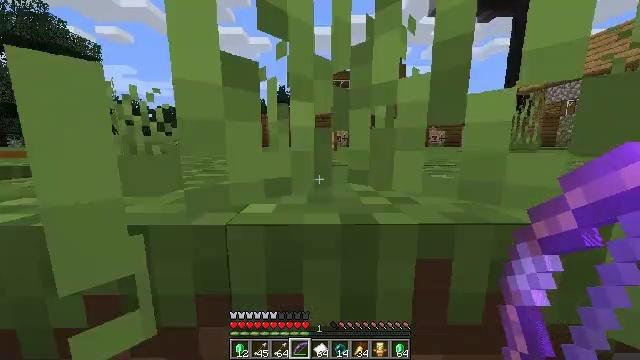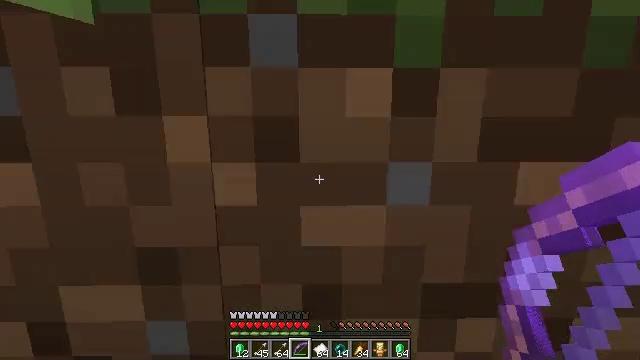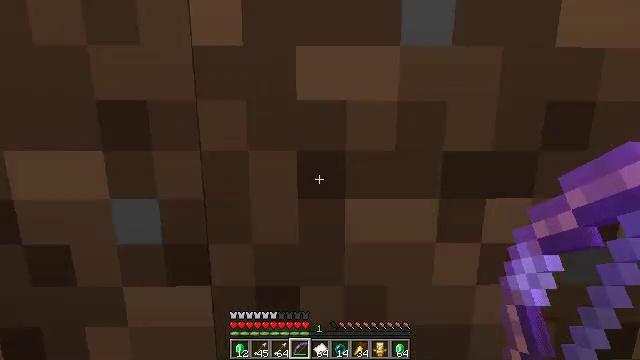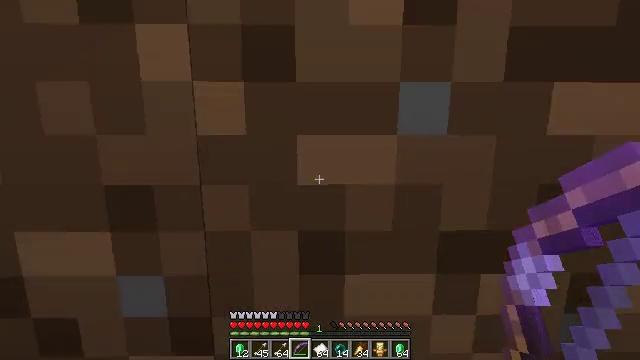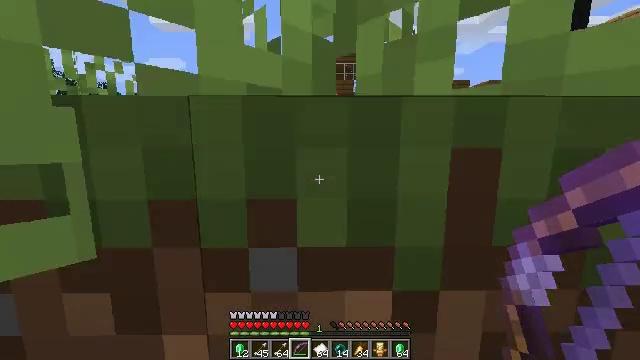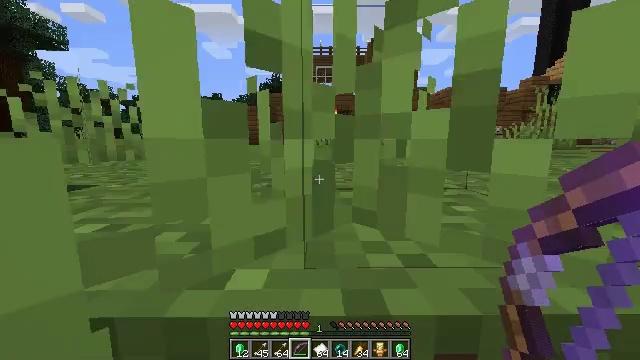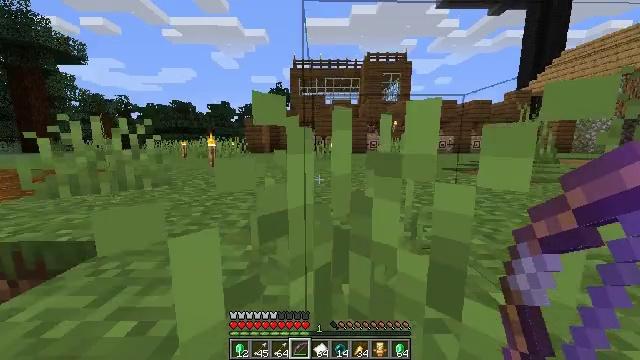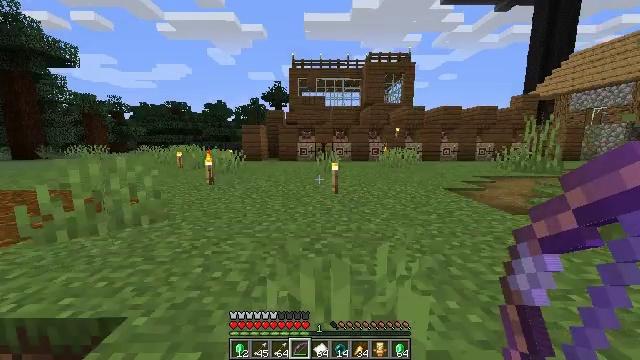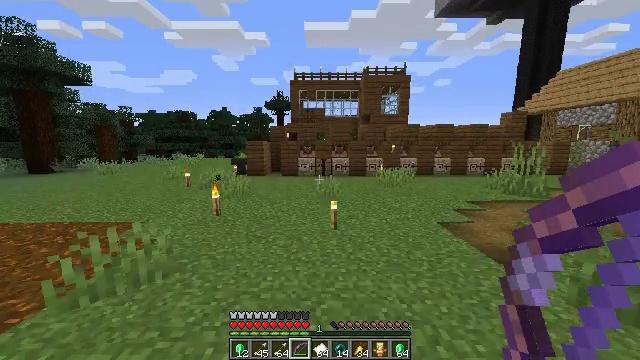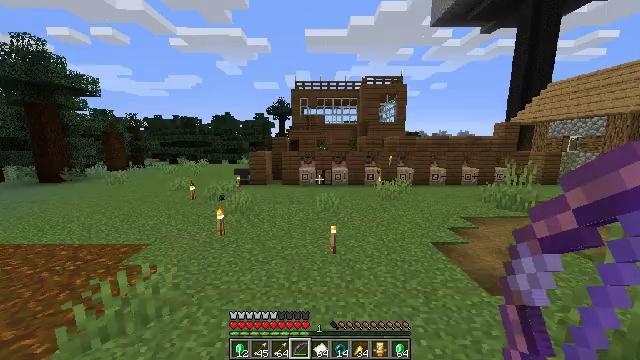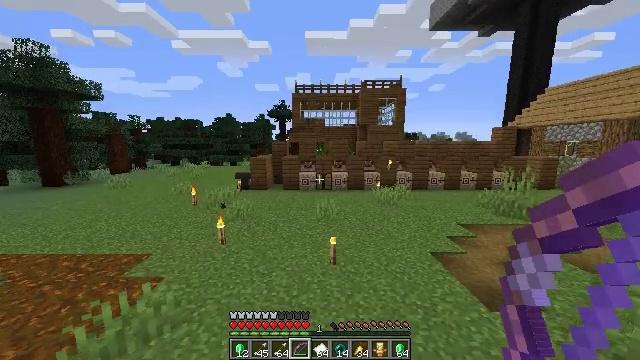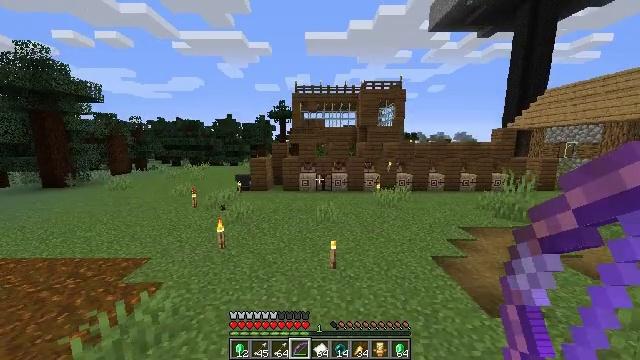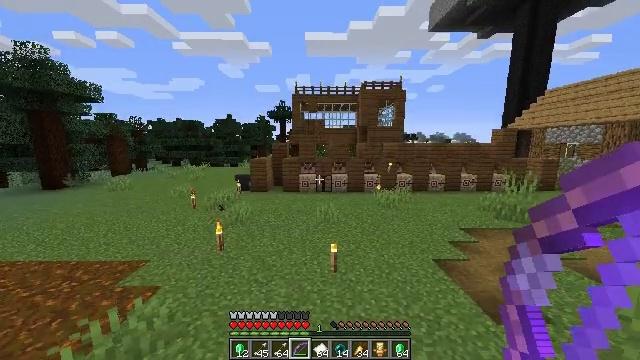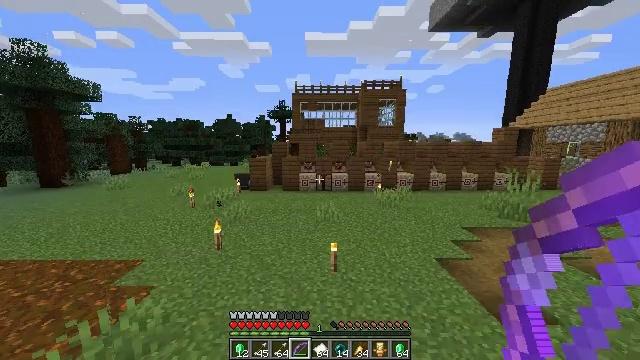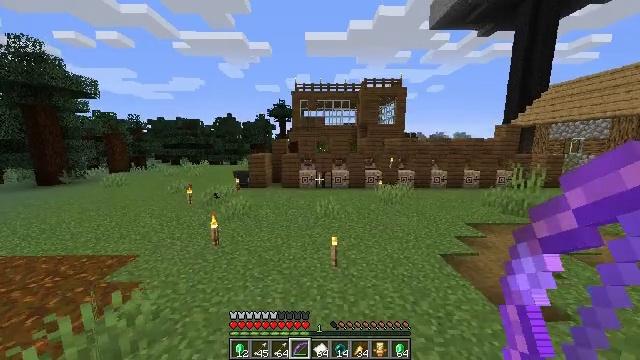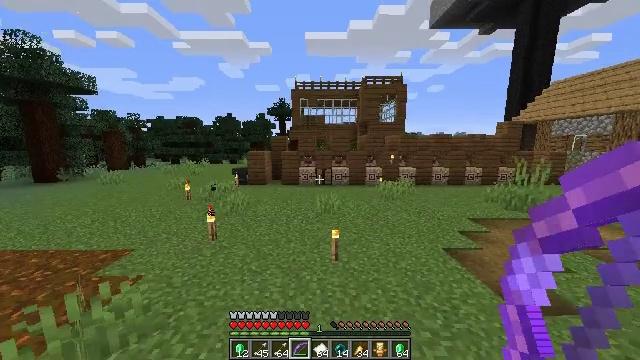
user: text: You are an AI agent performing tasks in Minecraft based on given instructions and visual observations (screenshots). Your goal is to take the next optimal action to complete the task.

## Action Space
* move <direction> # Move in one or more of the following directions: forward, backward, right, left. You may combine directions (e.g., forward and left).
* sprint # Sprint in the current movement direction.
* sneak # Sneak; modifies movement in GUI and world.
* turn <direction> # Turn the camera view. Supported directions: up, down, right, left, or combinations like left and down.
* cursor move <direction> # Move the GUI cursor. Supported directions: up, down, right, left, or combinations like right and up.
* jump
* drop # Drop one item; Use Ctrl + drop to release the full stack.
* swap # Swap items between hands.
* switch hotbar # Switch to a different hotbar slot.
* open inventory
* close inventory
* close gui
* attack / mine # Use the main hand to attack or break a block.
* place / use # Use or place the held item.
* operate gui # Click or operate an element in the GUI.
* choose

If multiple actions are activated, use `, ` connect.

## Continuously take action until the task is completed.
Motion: motion action
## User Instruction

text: Create a shulker box for extra storage space.
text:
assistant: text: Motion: move forward, sprint, jump
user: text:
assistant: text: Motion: move forward, sprint, jump
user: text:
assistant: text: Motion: move forward, sprint, jump
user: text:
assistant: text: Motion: move forward, sprint, jump
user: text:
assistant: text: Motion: move forward, sprint, jump
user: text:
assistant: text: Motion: move forward, sprint, jump
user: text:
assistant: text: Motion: move forward, sprint, jump
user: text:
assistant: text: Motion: move forward, sprint, jump
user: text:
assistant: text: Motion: move forward, sprint, jump
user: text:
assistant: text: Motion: move forward, sprint, jump
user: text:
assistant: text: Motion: move forward, sprint, jump
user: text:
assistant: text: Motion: move forward, sprint, jump
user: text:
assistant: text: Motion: move forward, sprint
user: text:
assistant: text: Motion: move forward, sprint
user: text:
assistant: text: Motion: move forward, sprint
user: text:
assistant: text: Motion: move forward, sprint
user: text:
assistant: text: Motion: move forward, sprint
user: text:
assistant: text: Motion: move forward, sprint
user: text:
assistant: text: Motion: move forward, sprint
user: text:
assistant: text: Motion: move forward, sprint
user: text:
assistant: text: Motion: move forward, sprint, turn right
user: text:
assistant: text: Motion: move forward, sprint, turn right
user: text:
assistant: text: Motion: move forward, sprint, turn right
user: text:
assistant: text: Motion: move forward, sprint, turn right
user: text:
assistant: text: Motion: move forward, sprint, turn right
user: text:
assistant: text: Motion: move forward, sprint, turn right, jump
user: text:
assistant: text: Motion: move forward, sprint, turn right and down, jump
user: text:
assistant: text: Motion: move forward, sprint, turn right, jump
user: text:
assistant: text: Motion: move forward, sprint, jump
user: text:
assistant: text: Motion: move forward, sprint, jump